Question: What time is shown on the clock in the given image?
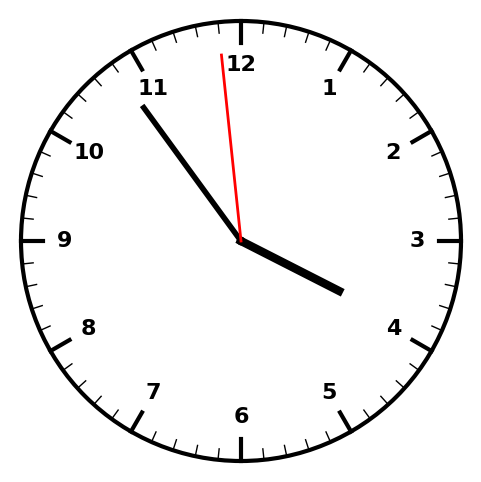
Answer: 03:53:59